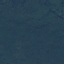
Land use / land cover: Forest